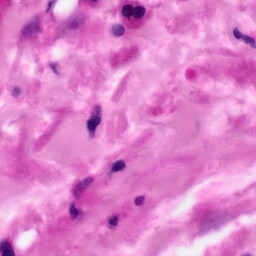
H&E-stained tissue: Pancreatic